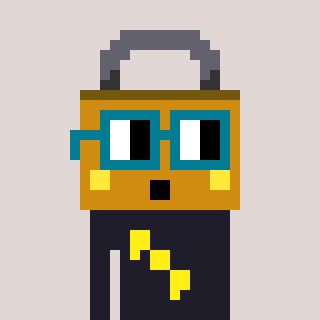
a pixel art character with square dark green glasses, a lock-shaped head and a grayscale-colored body on a warm background